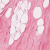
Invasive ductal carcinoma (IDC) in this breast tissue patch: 0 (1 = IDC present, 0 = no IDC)